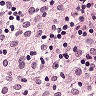
Metastatic tissue present: no